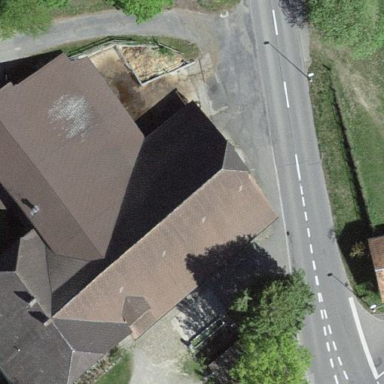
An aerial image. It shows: Farm building.